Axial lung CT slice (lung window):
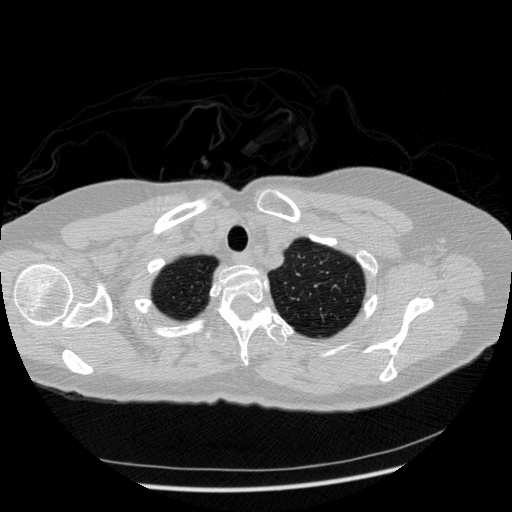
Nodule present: no